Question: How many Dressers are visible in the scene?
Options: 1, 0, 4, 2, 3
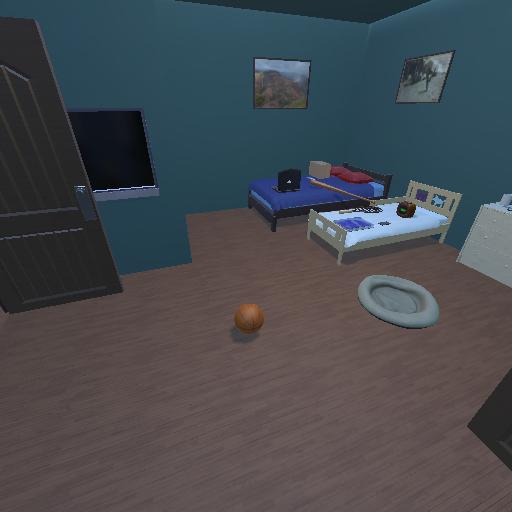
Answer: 1